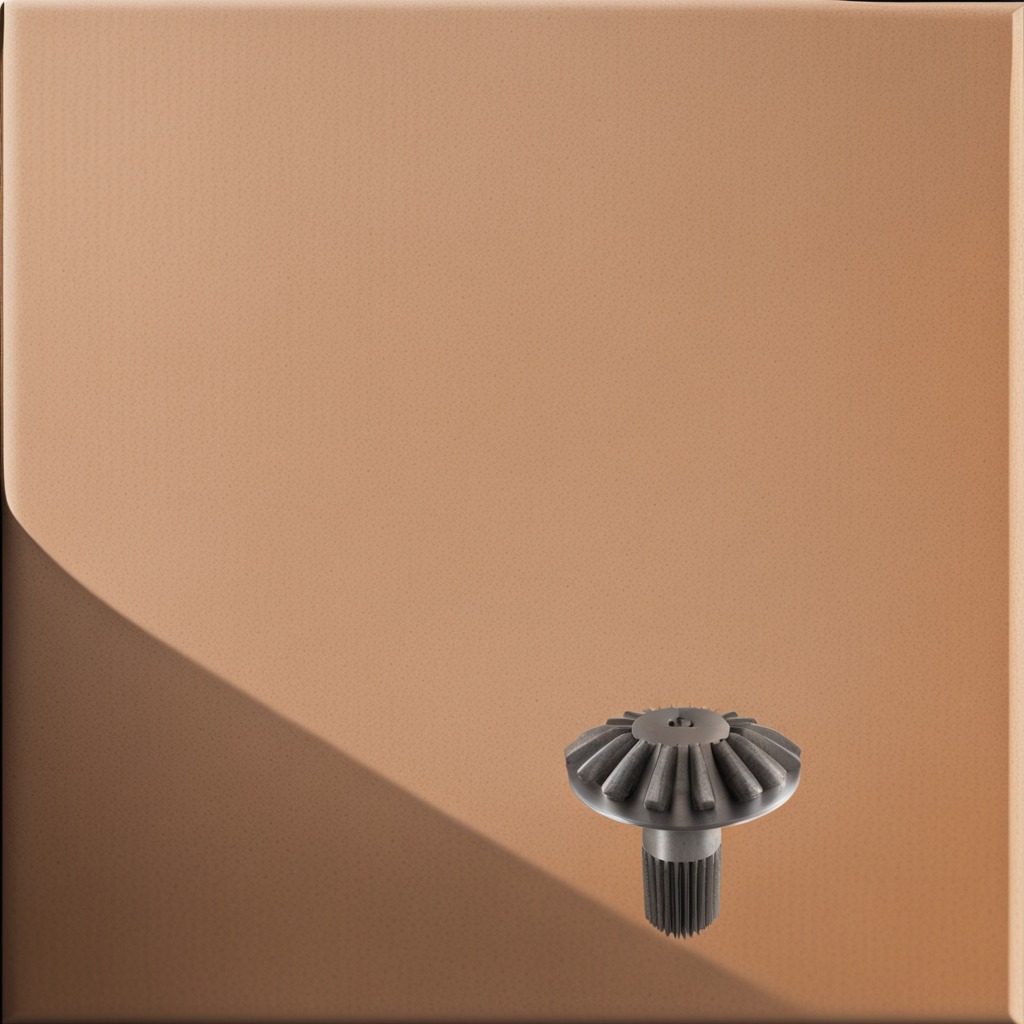
A steel gear with teeth is lying on the cardboard box surface in an outdoor workshop during daytime bright natural light soft shadows slightly creased but